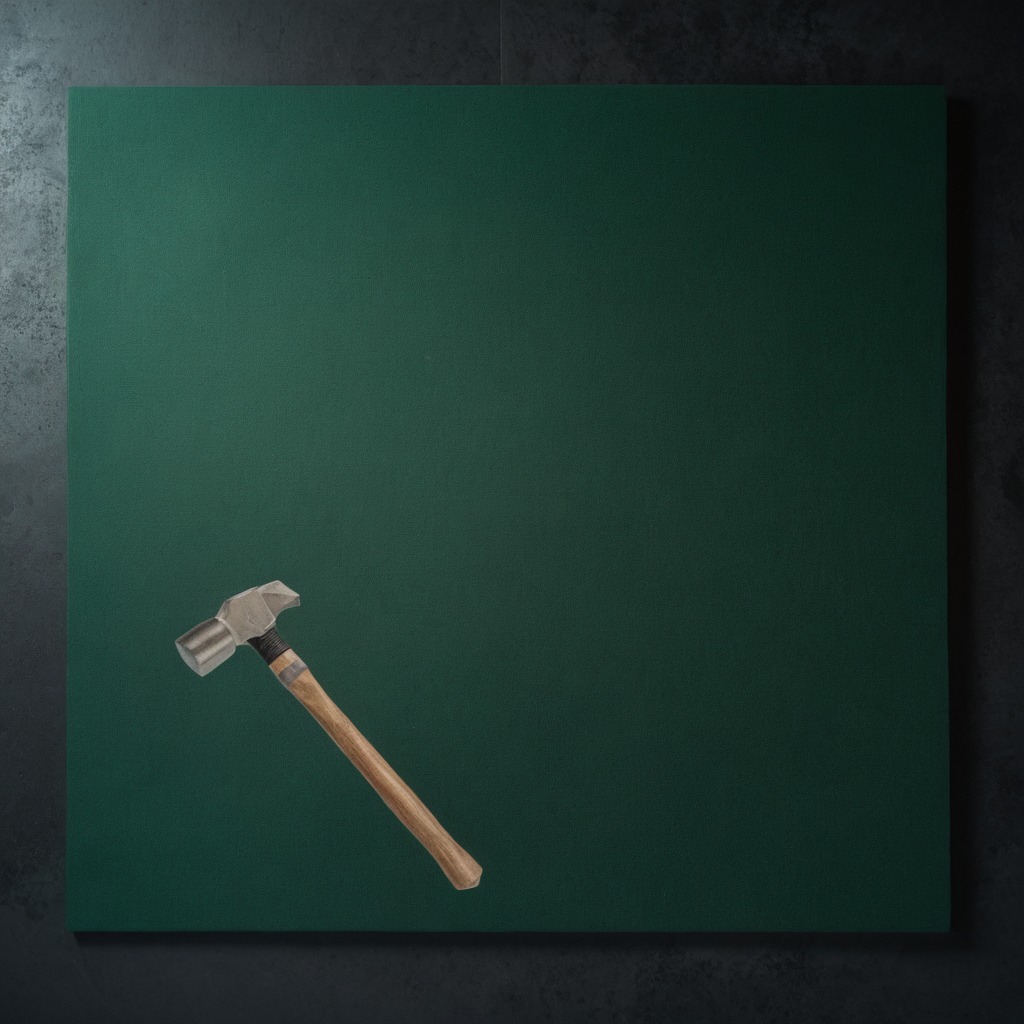
A hammer lies on a clean granite tabletop covered with a green rubber mat inside a workshop at night dim ambient light soft shadows worn but beneath the mat